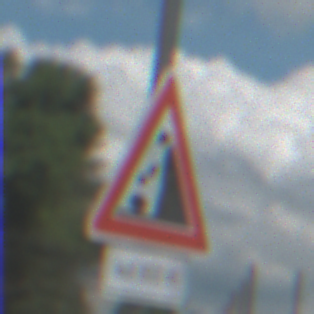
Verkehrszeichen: SteinschlagRechts
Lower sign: LaengeEinerStrecke5
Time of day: Midday
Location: Outdoor (Nature)
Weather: PartlyCloudy
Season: NotSpecified
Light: Natural